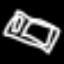
Label: bed